問題: 三角形ABCにおいて、内心をI、線分BCの中点をMとします。さらに、直線MIと直線ACの交点をDとし、IからACにおろした垂線の足をEとします。3点A,D,Cがこの順に並んでいて、AM=BM=6、AD:CD=4:1が成り立つとき、線分AEの長さはいくつですか。
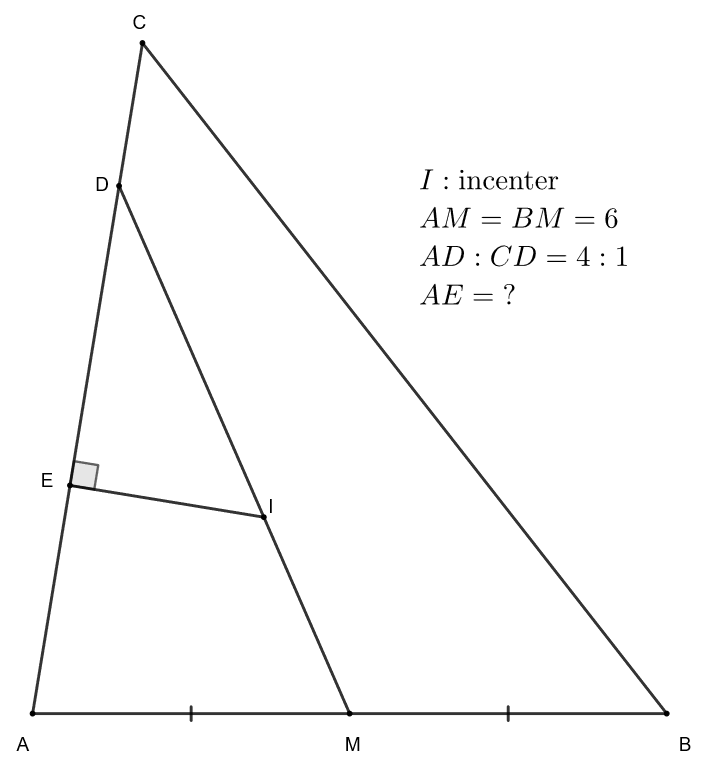
解答: 三角形ABCの内接円をω、ωと辺ABの接点をFとし、AF=BGとなる線分AB上の点Gを考える。Iに関してFと対称な点をHとすると、3点C、H、Gは同一直線上にあり、DM//CG。したがってAM:MG=AM:MF=AD:DC=4:1、およびAE=AFから解答は9/2。
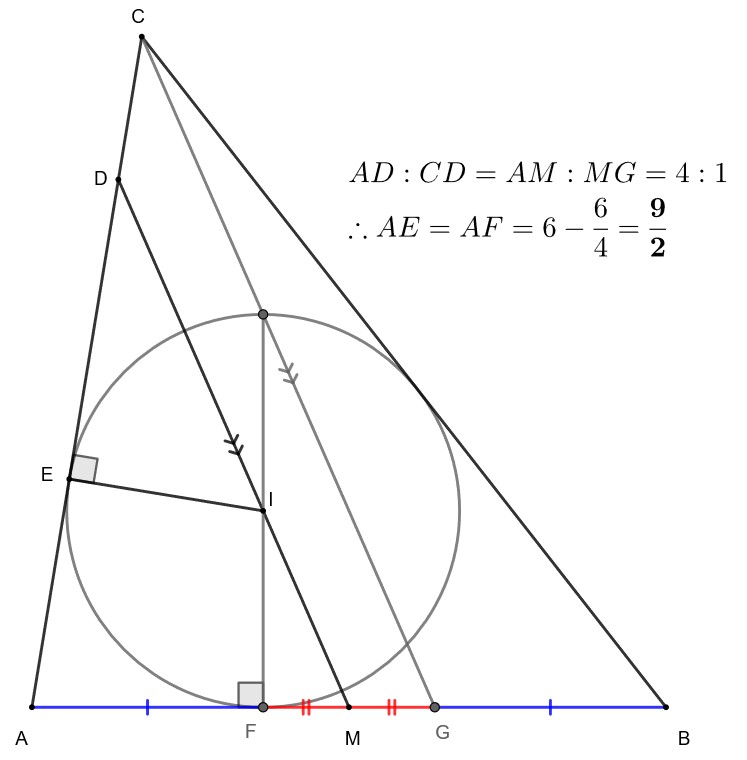
答え: 4.5
タグ: 内接円